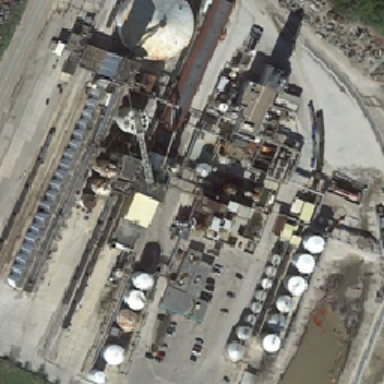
Inside the factory have a lot of spherical storagetanks .